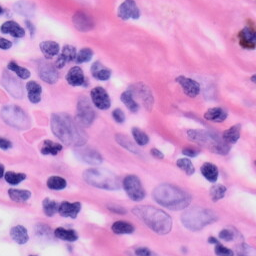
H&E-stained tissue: Skin